Question: How to add the last_login_ip, when the user login if using 'rest-auth'?
Befor ask the post I searched one post bellow:
<URL>
The answer is perfect for custom verify the login params.
But, how about after login, then add attribute to the User?
I mean, the answer is just for verify the data, I want to after user login success, I want to add the 'last_login_ip' to the user instance.
---
Please be attention, I know how to get the remote IP who visit my site. I mean I use the 'rest-auth' to login, and customized LoginSerializer like the link. The link is for verify the login data, I can not to change the 'last_login_ip' data in the 'LoginSerializer', I want when the user login success, then change the user's 'last_login_ip'. but where to write my change last_login_ip code?
---

I follow the @at14's advice, in the init.py (as the same level as 'apps.py'):
'''
default_app_config = 'Guan Li Yuan Hou Tai .Yong Hu Guan Li .qiyun_admin_usermanage.apps.QiyunAdminUsermanageConfig'
'''
and in the 'apps.py':
'''
from django.apps import AppConfig
class QiyunAdminUsermanageConfig(AppConfig):
name = 'qiyun_admin_usermanage'
def ready(self):
import Guan Li Yuan Hou Tai .Yong Hu Guan Li .qiyun_admin_usermanage.api.signals
'''
There will get bellow error:
'''
django.core.exceptions.ImproperlyConfigured: Cannot import 'qiyun_admin_usermanage'. Check that 'Guan Li Yuan Hou Tai .Yong Hu Guan Li .qiyun_admin_usermanage.apps.QiyunAdminUsermanageConfig.name' is correct.
'''
and I also tried to comment the 'default_app_config = 'Guan Li Yuan Hou Tai .Yong Hu Guan Li .qiyun_admin_usermanage.apps.QiyunAdminUsermanageConfig'' in the 'init.py', but still not work.
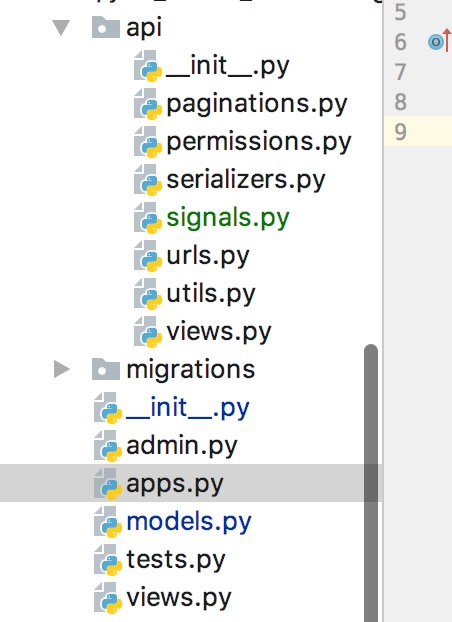
Answer: Use django's user logged in signal to save this information into the database.
In signals.py,
'''
from django.contrib.auth.signals import user_logged_in
from django.dispatch import receiver
@receiver(user_logged_in)
def user_logged_in_callback(sender, user, request, **kwargs):
// Get the IP Address and save it
'''
Read more about signals <URL>.
Do pay attention on how to import signals in your app ready method
Make an apps.py (it might already exist) in your app directory,
'''
from django.apps import AppConfig
class YourAppConfig(AppConfig):
name = 'Guan Li Yuan Hou Tai .Yong Hu Guan Li .qiyun_admin_usermanage'
def ready(self):
import Guan Li Yuan Hou Tai .Yong Hu Guan Li .qiyun_admin_usermanage.api.signals # noqa
'''
In your apps .py file,
'''
default_app_config = 'Guan Li Yuan Hou Tai .Yong Hu Guan Li .qiyun_admin_usermanage.apps.QiyunAdminUsermanageConfig'
'''